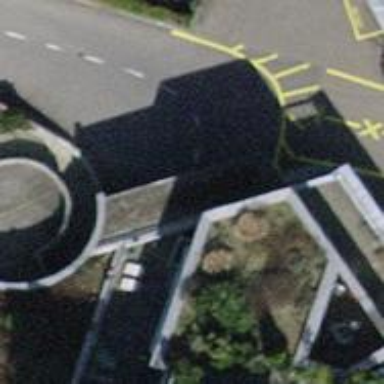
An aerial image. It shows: Parking entrance.